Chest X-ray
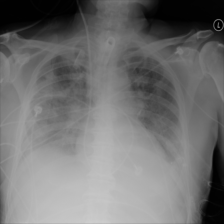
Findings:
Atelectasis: negative
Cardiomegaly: negative
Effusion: negative
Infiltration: positive
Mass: negative
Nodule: negative
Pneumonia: negative
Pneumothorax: negative
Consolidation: negative
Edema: negative
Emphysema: negative
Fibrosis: negative
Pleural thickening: negative
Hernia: negative